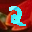
Label: 2